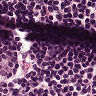
Metastatic tissue present: no